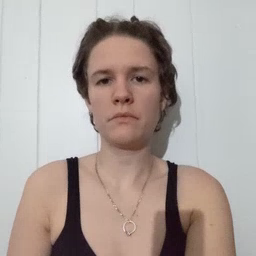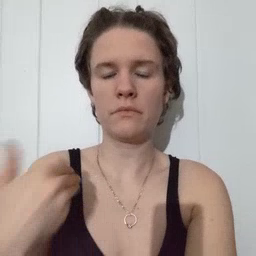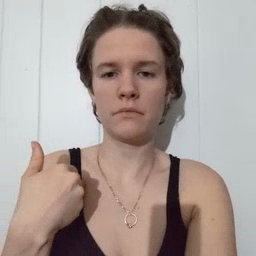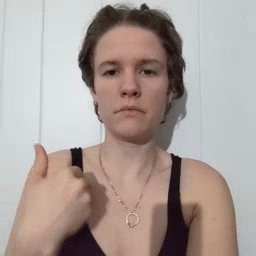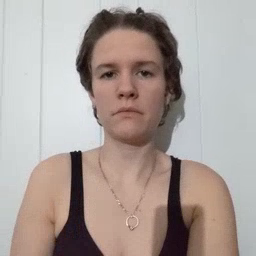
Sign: have